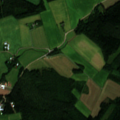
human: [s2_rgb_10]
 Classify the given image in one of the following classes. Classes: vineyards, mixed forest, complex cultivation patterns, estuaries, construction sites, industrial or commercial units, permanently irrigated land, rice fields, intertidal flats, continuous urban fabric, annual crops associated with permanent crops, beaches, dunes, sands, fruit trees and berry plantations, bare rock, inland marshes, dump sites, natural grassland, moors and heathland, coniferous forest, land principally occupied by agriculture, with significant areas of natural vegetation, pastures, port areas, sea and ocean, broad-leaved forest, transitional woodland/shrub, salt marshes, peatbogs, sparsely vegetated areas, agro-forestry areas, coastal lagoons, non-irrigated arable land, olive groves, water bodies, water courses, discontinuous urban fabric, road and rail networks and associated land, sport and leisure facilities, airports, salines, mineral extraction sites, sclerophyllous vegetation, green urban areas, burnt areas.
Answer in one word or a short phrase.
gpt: non-irrigated arable land, coniferous forest, mixed forest